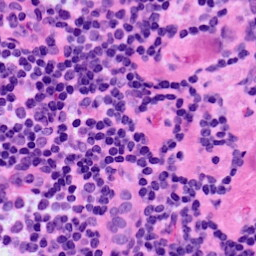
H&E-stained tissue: LymphNode